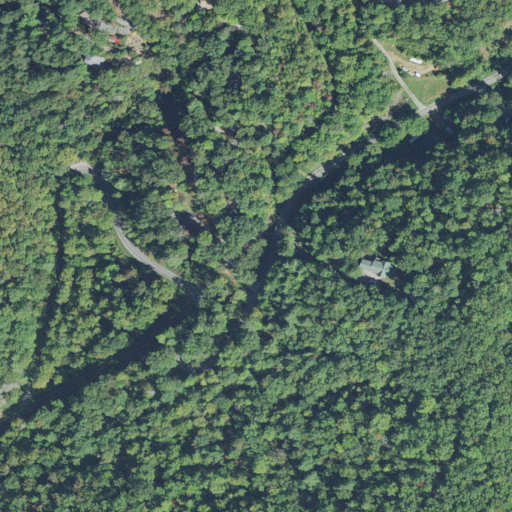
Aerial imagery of gap in North Carolina named Indian Grave Gap containing deciduous forest, open development, mixed forest, and low intensity development